Field crop: maize
Growth stage: 2
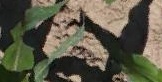
Species: maize